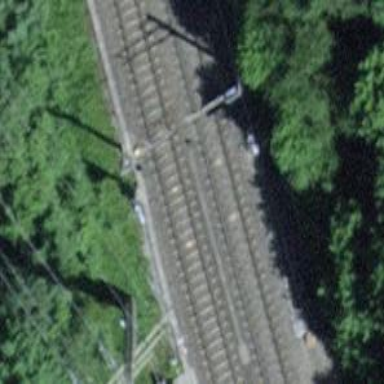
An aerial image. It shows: Railway signal.